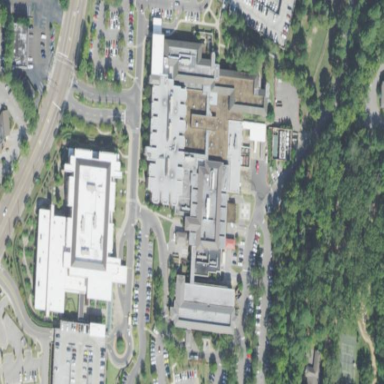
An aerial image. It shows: Hospital providing healthcare services.